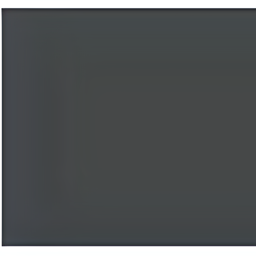
Name: paw prints
Emoji: 🐾
Group: Animals & Nature
Sub-group: animal-mammal